Interaction volume radius: 10 \u00c5
Interaction volume height: 15 \u00c5
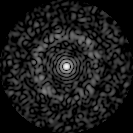
Disorder parameter: 0.828